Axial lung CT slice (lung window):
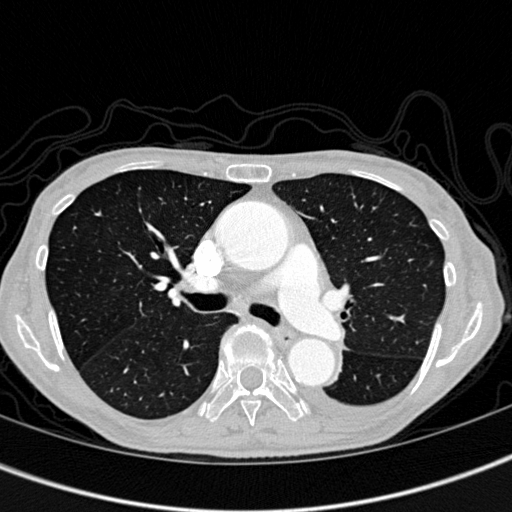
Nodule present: no